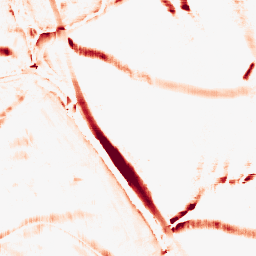
Category: morphological
Decomposition family: morphological_square
Decomposition parameters: operation: opening
size: 15
Upsampling method: sinc_hamming
Upsampling parameters: scale: 4
kernel_size: 16
Upsampling scale: 4